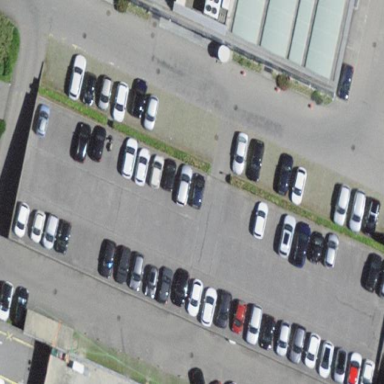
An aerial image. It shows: Multi-storey parking facility.